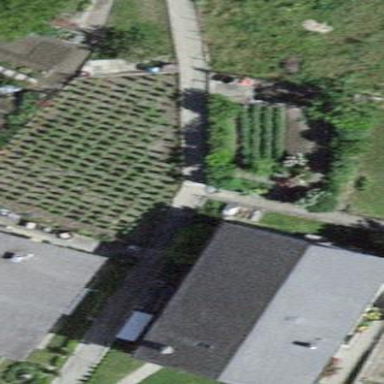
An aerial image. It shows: Vineyard where grapes are grown.